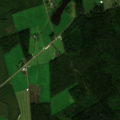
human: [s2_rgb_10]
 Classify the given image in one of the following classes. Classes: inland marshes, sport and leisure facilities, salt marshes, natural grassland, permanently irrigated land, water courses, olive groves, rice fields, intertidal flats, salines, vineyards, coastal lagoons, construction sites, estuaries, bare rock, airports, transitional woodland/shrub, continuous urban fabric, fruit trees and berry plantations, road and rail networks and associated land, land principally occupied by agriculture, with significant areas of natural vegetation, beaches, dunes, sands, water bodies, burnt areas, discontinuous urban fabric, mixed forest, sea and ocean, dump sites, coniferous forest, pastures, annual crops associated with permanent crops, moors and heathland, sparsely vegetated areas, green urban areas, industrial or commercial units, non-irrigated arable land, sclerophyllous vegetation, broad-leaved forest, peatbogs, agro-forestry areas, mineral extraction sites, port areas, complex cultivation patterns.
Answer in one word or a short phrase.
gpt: non-irrigated arable land, land principally occupied by agriculture, with significant areas of natural vegetation, mixed forest